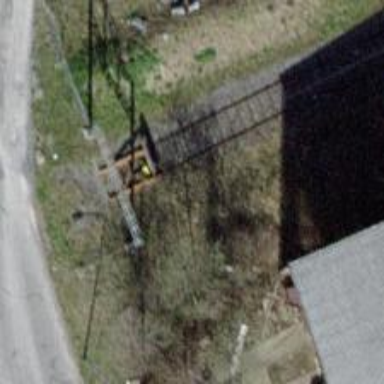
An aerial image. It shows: Railway buffer stop.